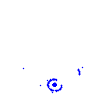
Particle: kaon